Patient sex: M
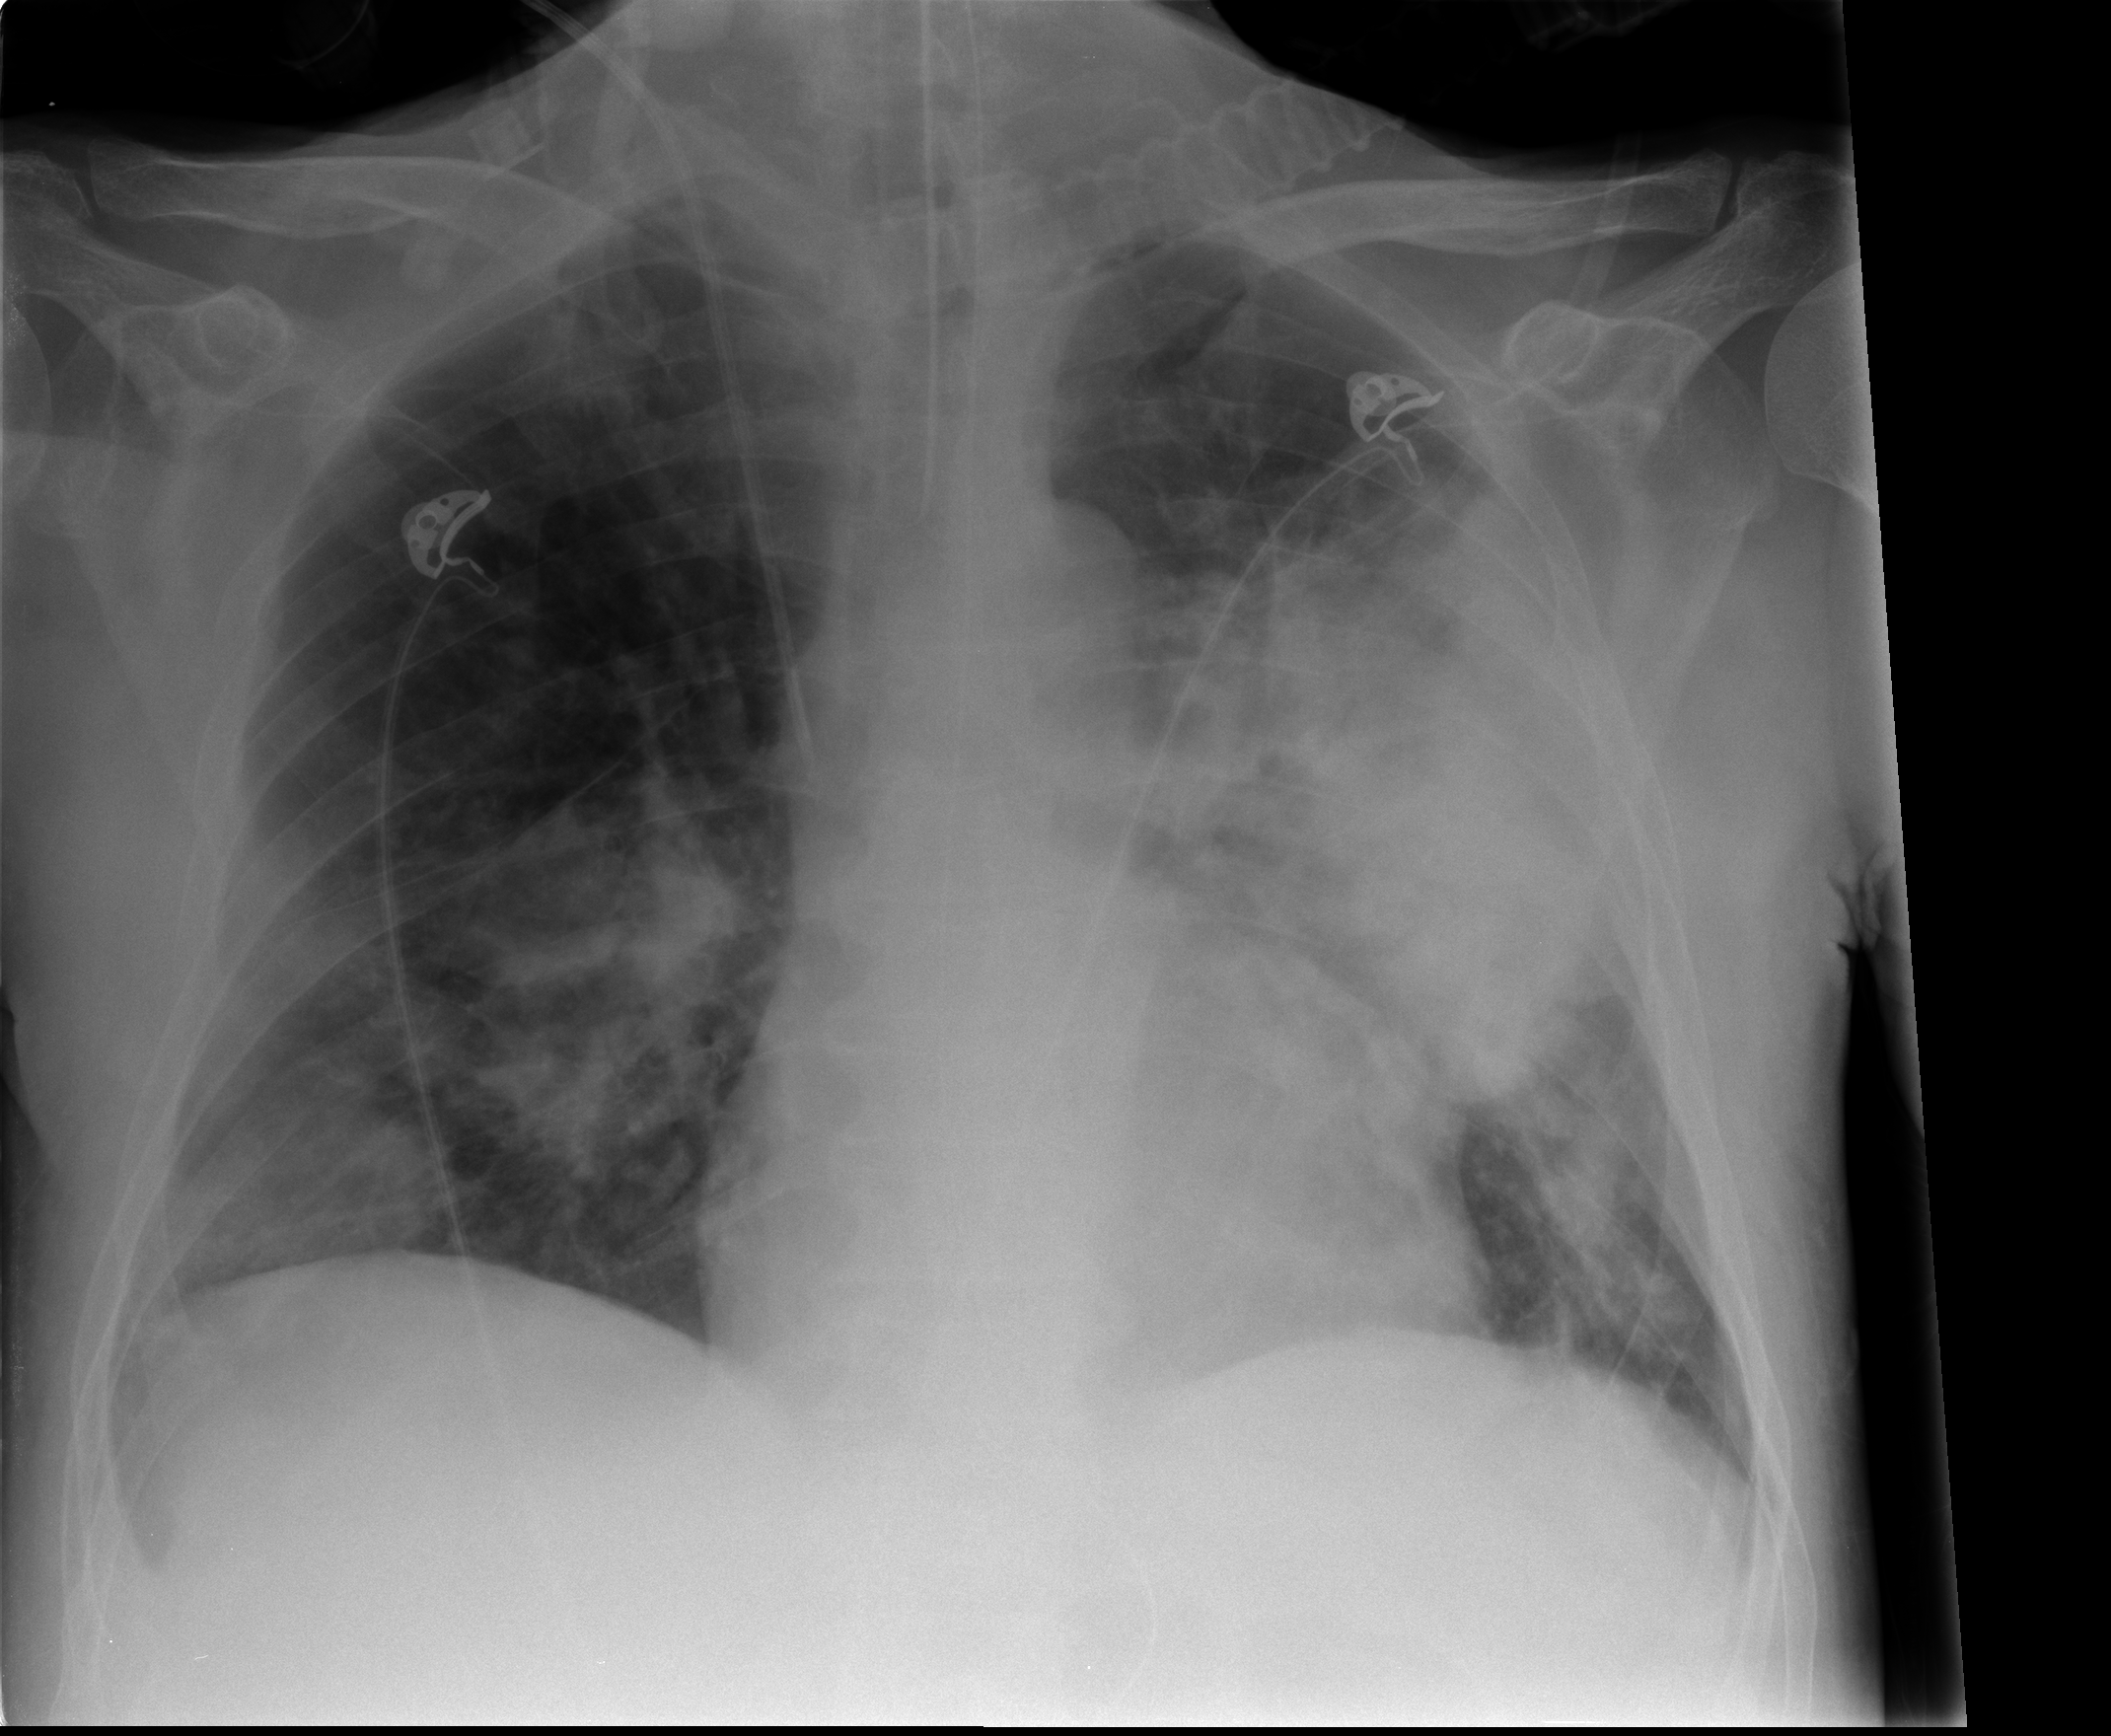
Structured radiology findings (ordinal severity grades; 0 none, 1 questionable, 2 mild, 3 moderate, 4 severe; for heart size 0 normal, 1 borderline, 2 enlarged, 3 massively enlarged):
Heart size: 0
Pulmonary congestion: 0
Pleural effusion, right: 0
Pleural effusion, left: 0
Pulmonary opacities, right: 2
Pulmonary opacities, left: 4
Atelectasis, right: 2
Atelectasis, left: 2